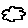
Label: cloud